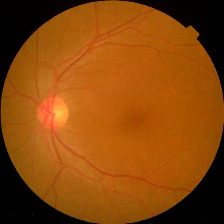
Diabetic retinopathy grade: No DR